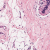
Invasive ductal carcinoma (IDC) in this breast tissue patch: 0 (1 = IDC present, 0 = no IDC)